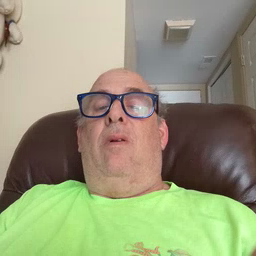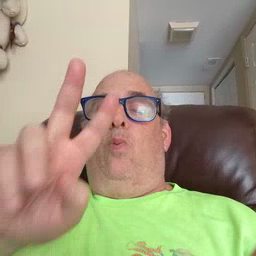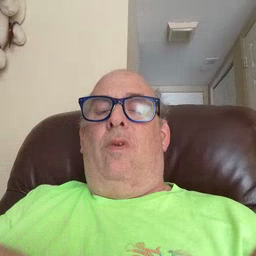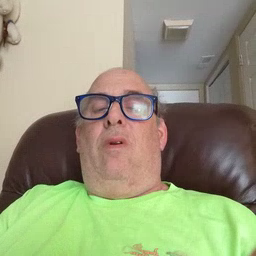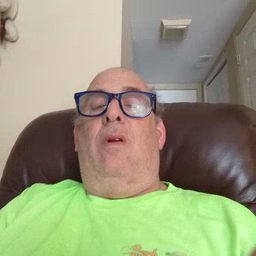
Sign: read